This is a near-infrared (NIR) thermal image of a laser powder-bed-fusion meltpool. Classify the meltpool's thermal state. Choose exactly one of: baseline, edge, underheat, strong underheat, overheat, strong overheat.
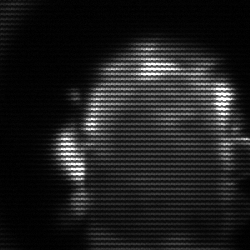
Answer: baseline